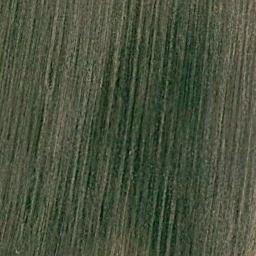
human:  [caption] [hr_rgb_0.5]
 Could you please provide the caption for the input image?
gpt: A large strip of lush green grass .

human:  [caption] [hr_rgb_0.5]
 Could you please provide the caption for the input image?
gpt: This meadow has dense grasses and a striped texture .

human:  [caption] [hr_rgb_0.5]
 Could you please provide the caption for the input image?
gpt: The entire image is dominated by grass .

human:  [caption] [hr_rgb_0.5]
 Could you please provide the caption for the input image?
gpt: There are some thin lines in the meadow .

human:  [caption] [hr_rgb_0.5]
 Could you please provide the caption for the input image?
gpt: A brown and green meadow with stripes .